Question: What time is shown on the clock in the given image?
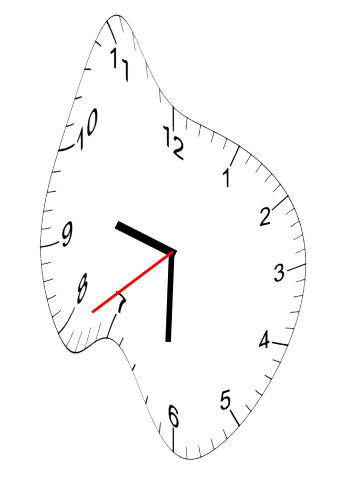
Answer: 09:30:39